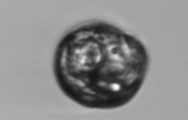
Label: Proterythropsis